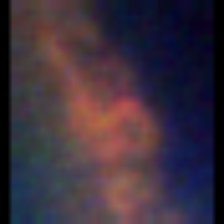
Taxon: Unknown_full_image
Group: Unknown